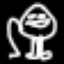
Label: frog